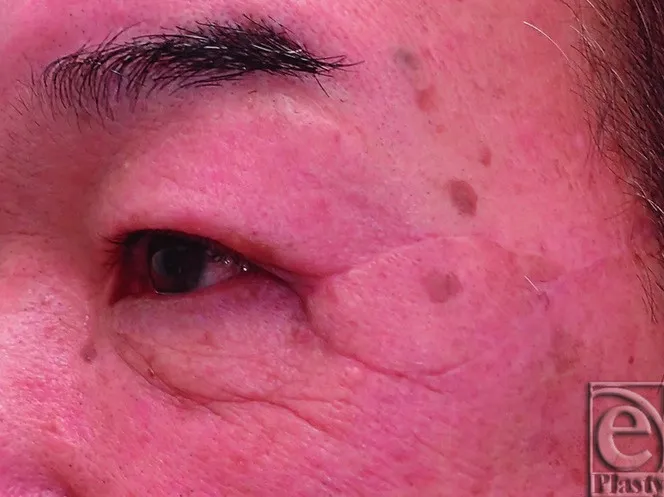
Seven months postoperatively.
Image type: medical_photograph (other_medical_photograph)